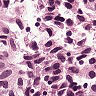
Metastatic tissue present: yes